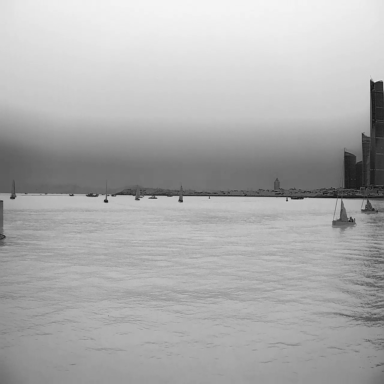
There are 11 objects shown in the infrared image, including a container_ship, six sailboats, and four bulk_carriers.